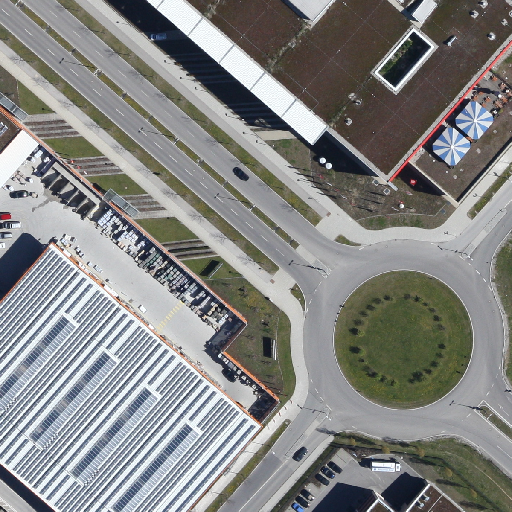
Referring expression: impervious surface